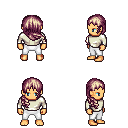
a pixel art fantasy rpg character, male body template, human, tanned skin, white long-sleeve shirt, white pants, white blonde right-swept hairstyle, four views (front, back, left, right), 2x2 character sprite sheet, small pixel art, hard edges, no anti-aliasing